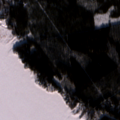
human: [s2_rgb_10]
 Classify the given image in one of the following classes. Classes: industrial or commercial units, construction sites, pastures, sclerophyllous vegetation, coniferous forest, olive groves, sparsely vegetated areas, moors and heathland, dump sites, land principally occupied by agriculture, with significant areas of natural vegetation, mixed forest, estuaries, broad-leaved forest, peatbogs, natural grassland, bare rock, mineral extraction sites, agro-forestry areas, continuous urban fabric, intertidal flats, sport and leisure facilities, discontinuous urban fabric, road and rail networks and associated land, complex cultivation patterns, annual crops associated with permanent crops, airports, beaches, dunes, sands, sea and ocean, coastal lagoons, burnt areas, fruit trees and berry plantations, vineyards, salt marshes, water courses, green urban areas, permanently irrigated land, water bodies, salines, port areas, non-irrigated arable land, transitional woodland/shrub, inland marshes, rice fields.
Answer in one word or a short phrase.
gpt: coniferous forest, mixed forest, sea and ocean